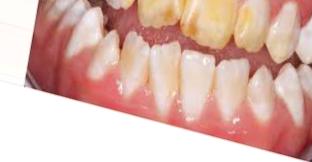
Condition: Tooth Discoloration